Question: We're using mvc to create a dynamic web form. One of the controls on the form is a dropdown. In order to populate this dynamic dropdown control, we've stored the sql statement in a single database field. It's a long story as to why we're doing it this way, but the general issue we're having is how to get our dropdown to dynamically populate using this sql field value.
For example, here's a sample record from our database. This image may be too small to read. If so, try right-clicking & opening the image in a new window (the field we're using is called "Sql"):

As you can see, we have a field called "Sql". In this record, we need to pull the "product_id" as the dropdown's id field & the "product_name" as the dropdown's text field. One known, is within the sql statement, the first field will ALWAYS be the dropdown's id. The 2nd field will ALWAYS be the dropdown's text.
And here's my dropdownlist so far:
'''
@(Html.Kendo().DropDownList()
.Name("Filterdropdown")
.DataTextField("Text")
.DataValueField("Value")
.OptionLabel("Select")
//.Events(e => e.Change("change"))
.BindTo(new List<SelectListItem>() {
new SelectListItem() {
Text = "",
Value = "1"
},
})
'''
As you can see, currently, I'm not using that field to populate my dropdownlist. So my question is, how can I set this up to do so?
Thanks
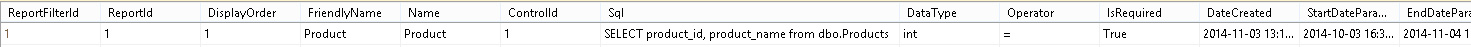
Answer: According to your requirement you have to first get the query from db and than run it and with the result of this query you will bind the dropdown. Here is working code i have tried in same scenario.
'''
Entities ent = new Entities();//This is my dbcontext object
//First i will query the db to get the query stored in table
Query query = ent.Queries.FirstOrDefault();
string sql = query.Query;//I have assigned the query to a string and now i will execute this
//Here i run the query in db against the table employee you need to change this to products.
var list = ent.Employees.SqlQuery(sql).ToList<Employee>();
//Create List of SelectListItem
List<SelectListItem> selectlist = new List<SelectListItem>();
foreach (Employee emp in list)
{
//Adding every record to list
selectlist.Add(new SelectListItem { Text = emp.Name, Value = emp.Id.ToString() });
}
ViewBag.SelectList = selectlist;//Assign list to ViewBag will access this in view
return View(list);
'''
'''
@Html.DropDownList("ddlname",(IEnumerable<SelectListItem>)ViewBag.SelectList)
'''
Here is i have just assigned the ViewBag value to dropdown. I have not used Kendo but i hope this will help you to get on track.
'''
Instead of hitting sql server twice you can get your required data in just one query.These are two calls to sql server
Query query = ent.Queries.FirstOrDefault();
var list = ent.Employees.SqlQuery(sql).ToList<Employee>();
'''
These two can be combined to one like this
'''
var list = ent.Employees.SqlQuery(ent.Queries.FirstOrDefault().Query).ToList<Employee>();
'''